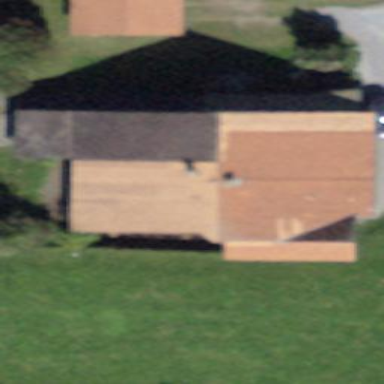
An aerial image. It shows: Farm building.